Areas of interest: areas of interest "Business Office Building"
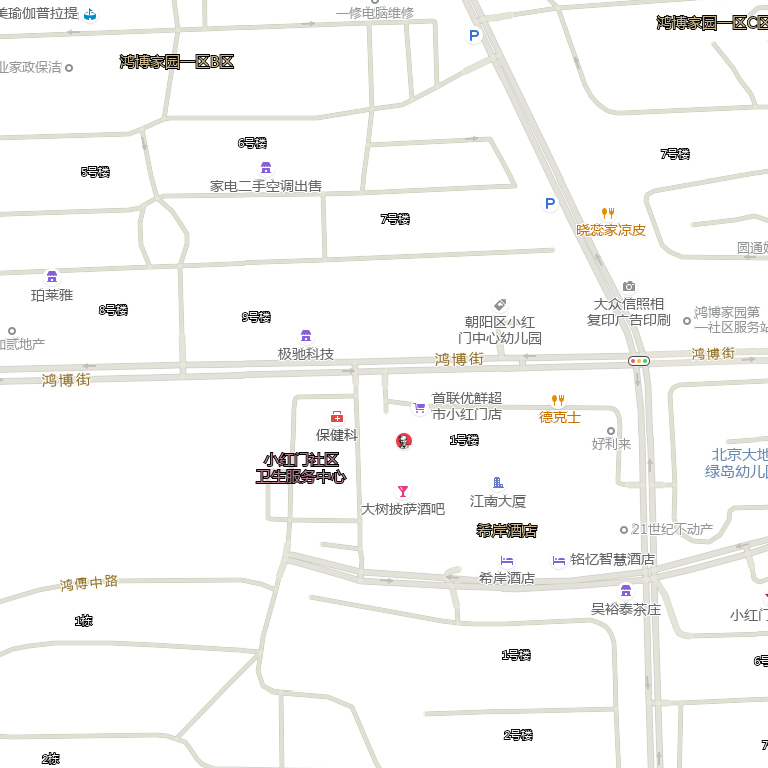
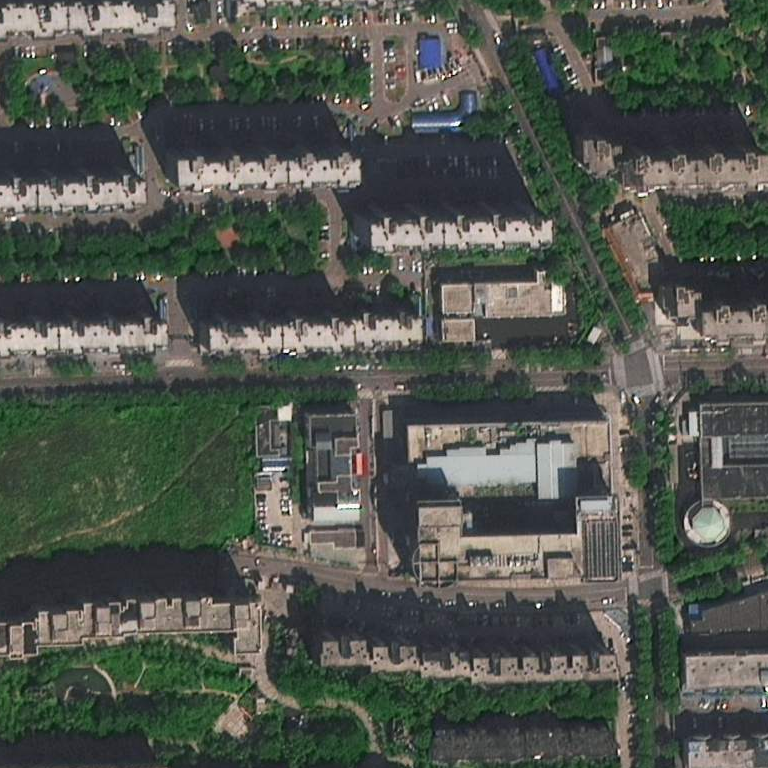